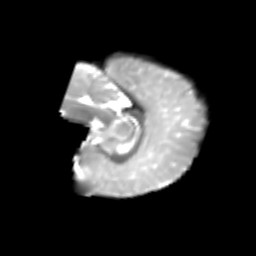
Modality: T2w
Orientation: sagittal
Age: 6
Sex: male
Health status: healthy